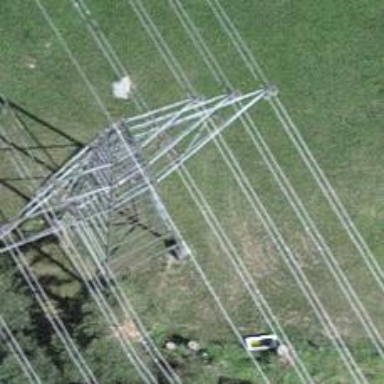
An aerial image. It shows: Power tower.